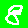
Digit: 8